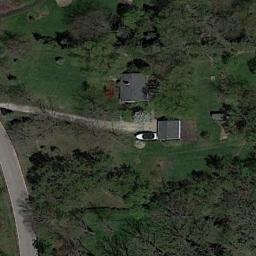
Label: sparse_residential